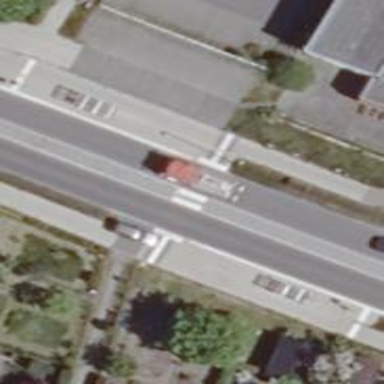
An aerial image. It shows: Uncontrolled crossing with pedestrian island.